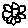
Label: flower